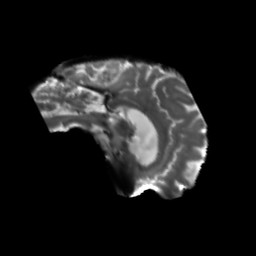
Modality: T2w
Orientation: sagittal
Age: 70
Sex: male
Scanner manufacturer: siemens
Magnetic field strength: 3 T
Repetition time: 5.47 s
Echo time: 0.0854 s